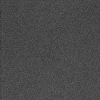
Atmospheric dust classification: dusty